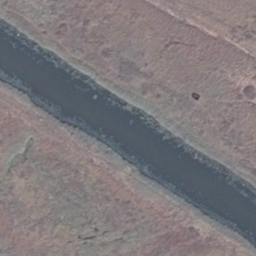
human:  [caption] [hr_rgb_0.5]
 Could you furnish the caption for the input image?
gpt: A river go through a desolate land only with plants on the banks .

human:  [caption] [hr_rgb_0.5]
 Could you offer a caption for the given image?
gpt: Green plants flourish only on the banks of the river .

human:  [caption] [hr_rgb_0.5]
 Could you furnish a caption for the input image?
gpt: It is a river with some plants on both banks of the river .

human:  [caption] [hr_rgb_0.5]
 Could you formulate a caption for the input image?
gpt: A river go through a desolate land only with plants on the banks of the river .

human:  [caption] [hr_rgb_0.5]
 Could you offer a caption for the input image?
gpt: A river go through a desolate land .